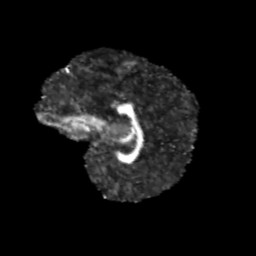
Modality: FA
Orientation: sagittal
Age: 13
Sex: female
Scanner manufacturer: siemens
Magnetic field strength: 3 T
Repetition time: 3.8 s
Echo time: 0.07 s